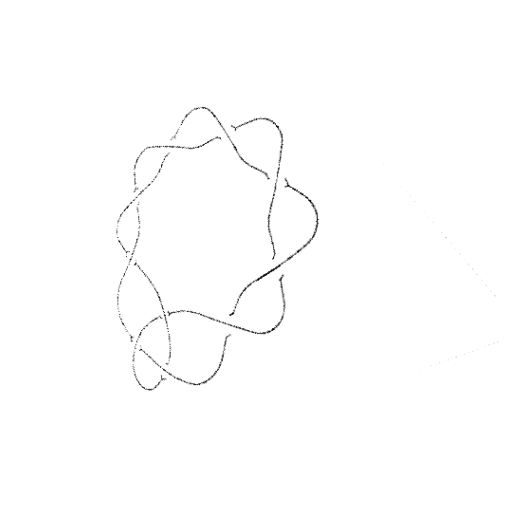
Crossing number: 10